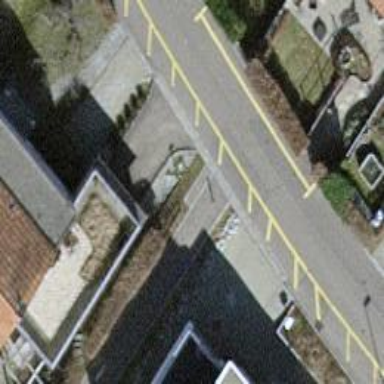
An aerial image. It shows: Bollard.